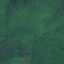
Land use / land cover class: Forest